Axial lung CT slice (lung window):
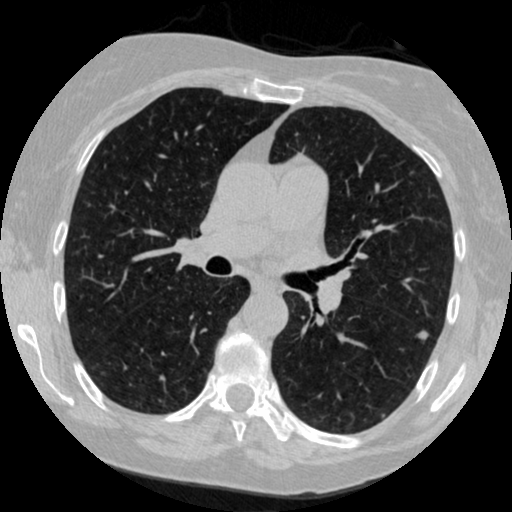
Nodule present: yes
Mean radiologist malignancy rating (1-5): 2.5